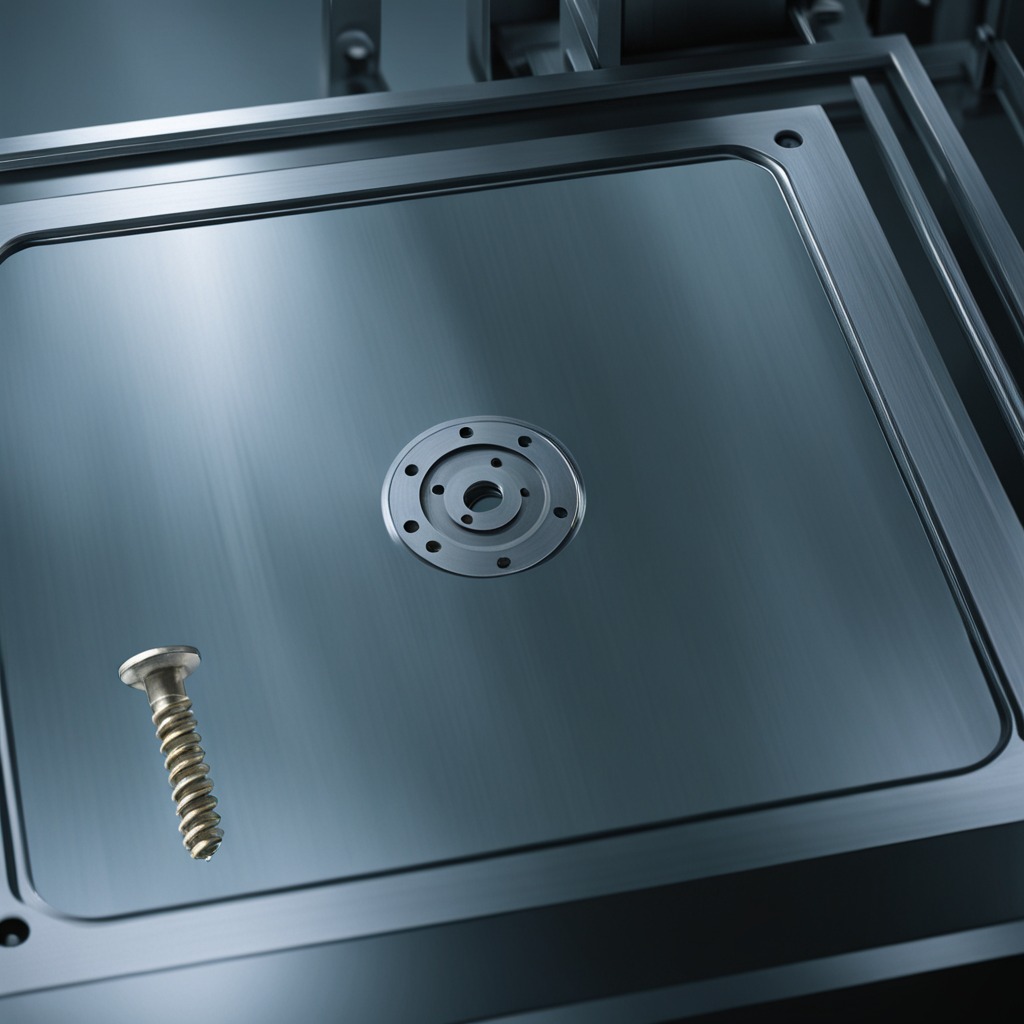
A metal screw is lying on the metal table in the machine shop under fluorescent lights.